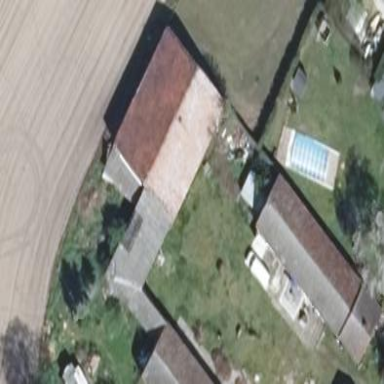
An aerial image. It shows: Gabled building with the roof oriented along its structure.